Question: I downloaded latest version of phpList which is 3.0.5. I copied lists folder in localhost.
Then i tried to open host/lists/admin.
It should have created all the tables by itself, but it didn't.
And i got this error

So i created all the steps manually from phpList.sql which was inside downloaded folder.
then again when i opened host/lists/admin, this error was gone. But i wasn't able to login into this by using username "admin" and password "phplist" . So i searched how to change password and found we can do it by changing password field in admin table.
But how i can do this ?
As I don't have single entry in any of the tables, how can change/create password for admin account.
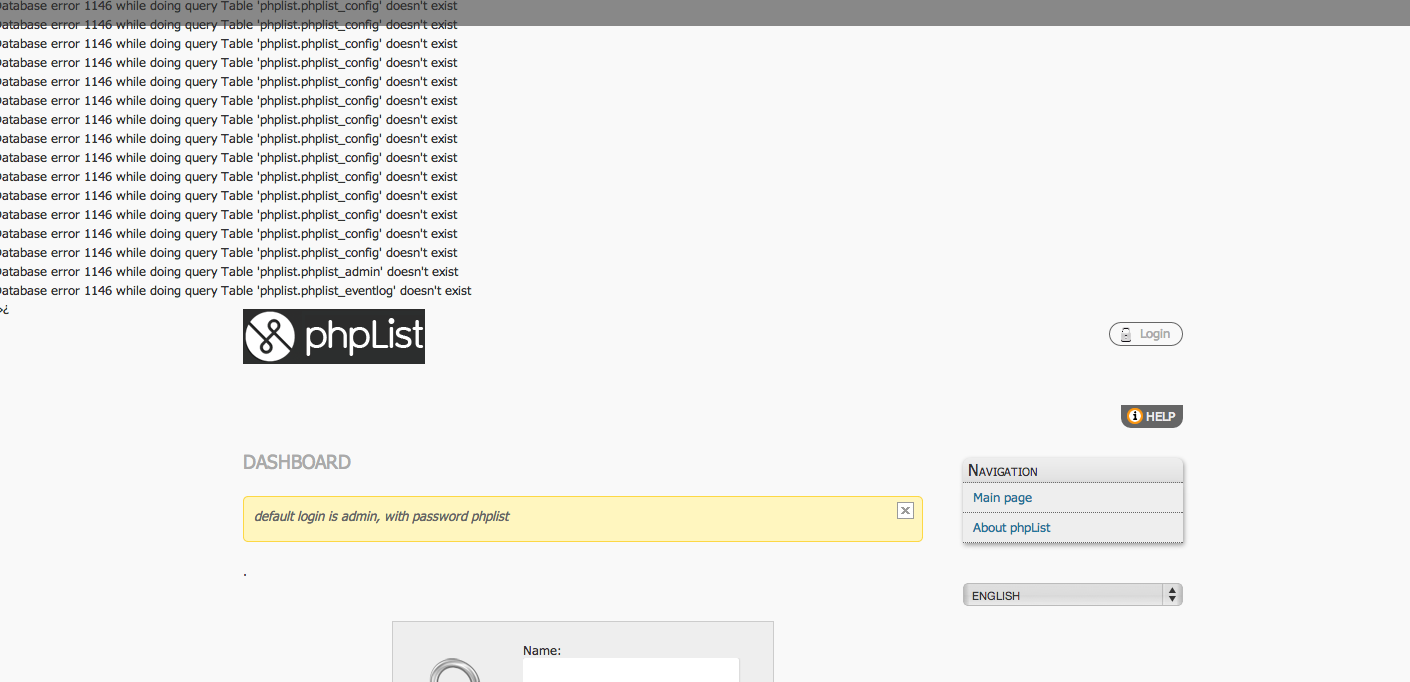
Answer: I inserted one row in admin table. Then I logged in with same credentials which i entered manually in tables. After successfully login it asked me to update database and i updated it. Now it's working.